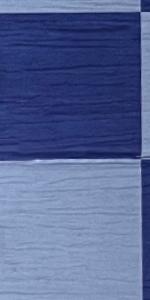
Label: Empty